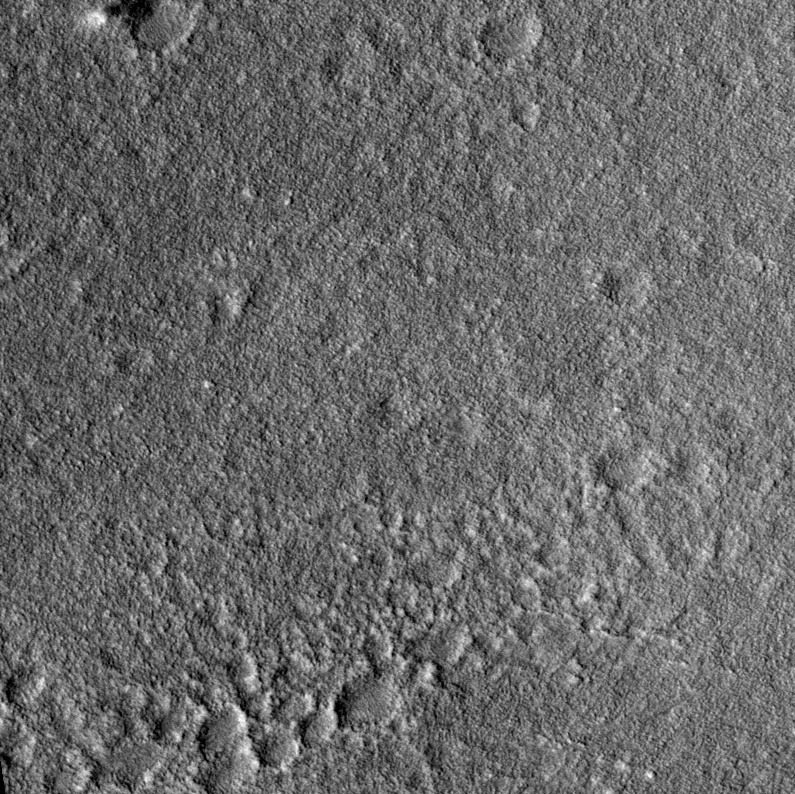
Label: dustdevil